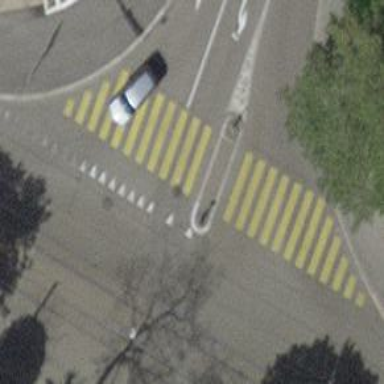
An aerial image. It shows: Uncontrolled crossing with zebra marking and island in the middle.